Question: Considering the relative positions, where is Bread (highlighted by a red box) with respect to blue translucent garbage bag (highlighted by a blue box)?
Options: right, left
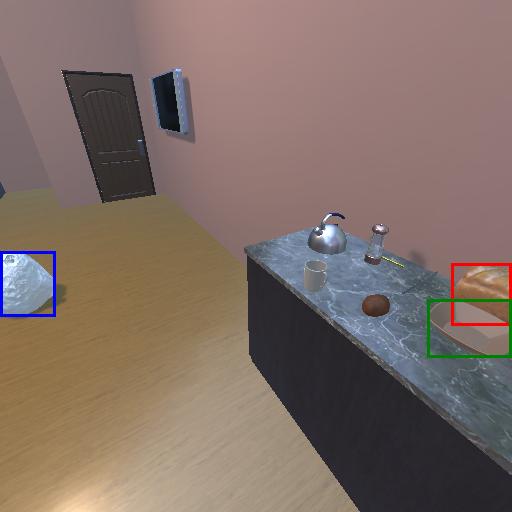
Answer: right